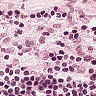
Metastatic tissue present: no